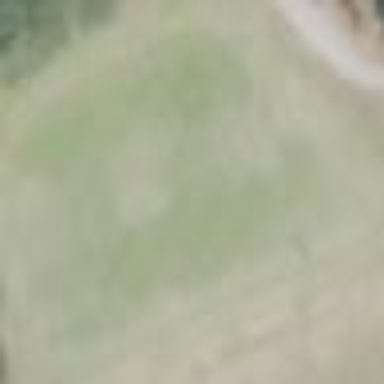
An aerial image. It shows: Golf tee.